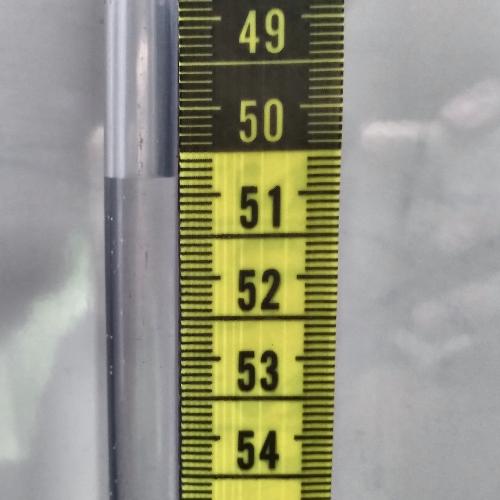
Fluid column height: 50.8 cm